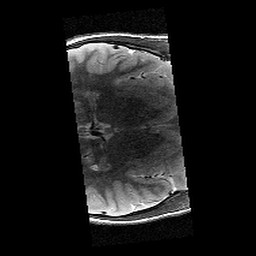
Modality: T2w
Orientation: axial
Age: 12
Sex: male
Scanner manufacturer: siemens
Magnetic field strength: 3 T
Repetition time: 9.23 s
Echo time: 0.067 s